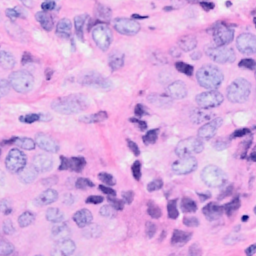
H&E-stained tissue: Breast